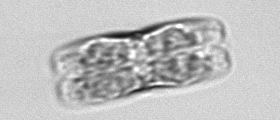
Label: pennate_morphotype1